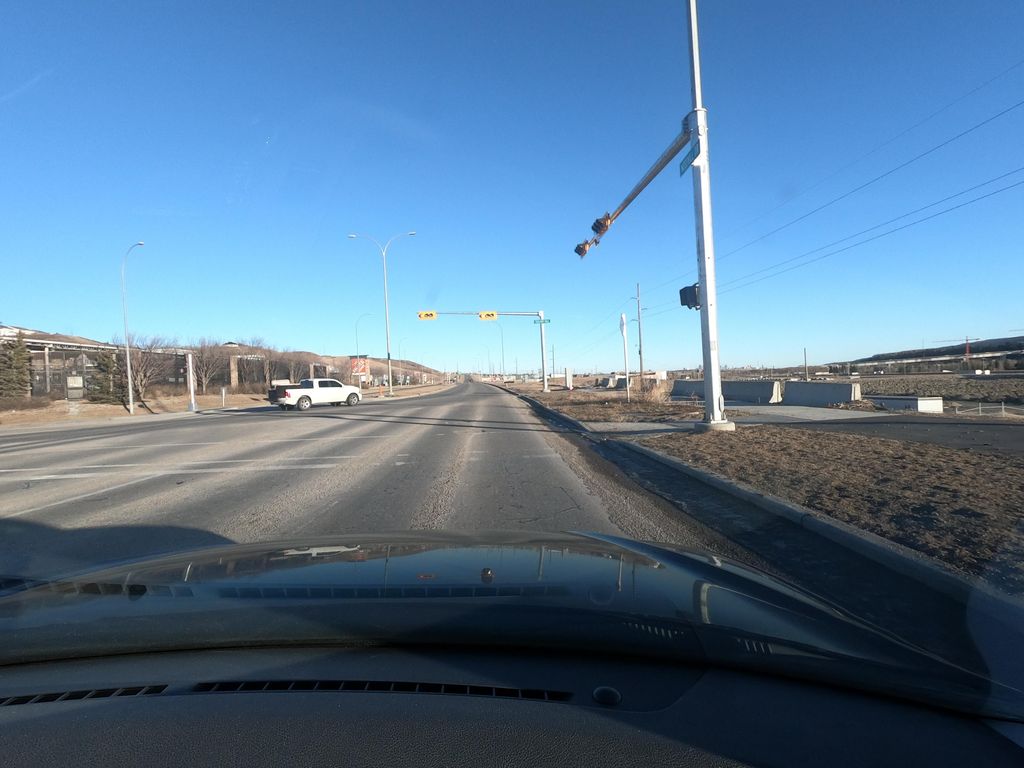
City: calgary